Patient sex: M
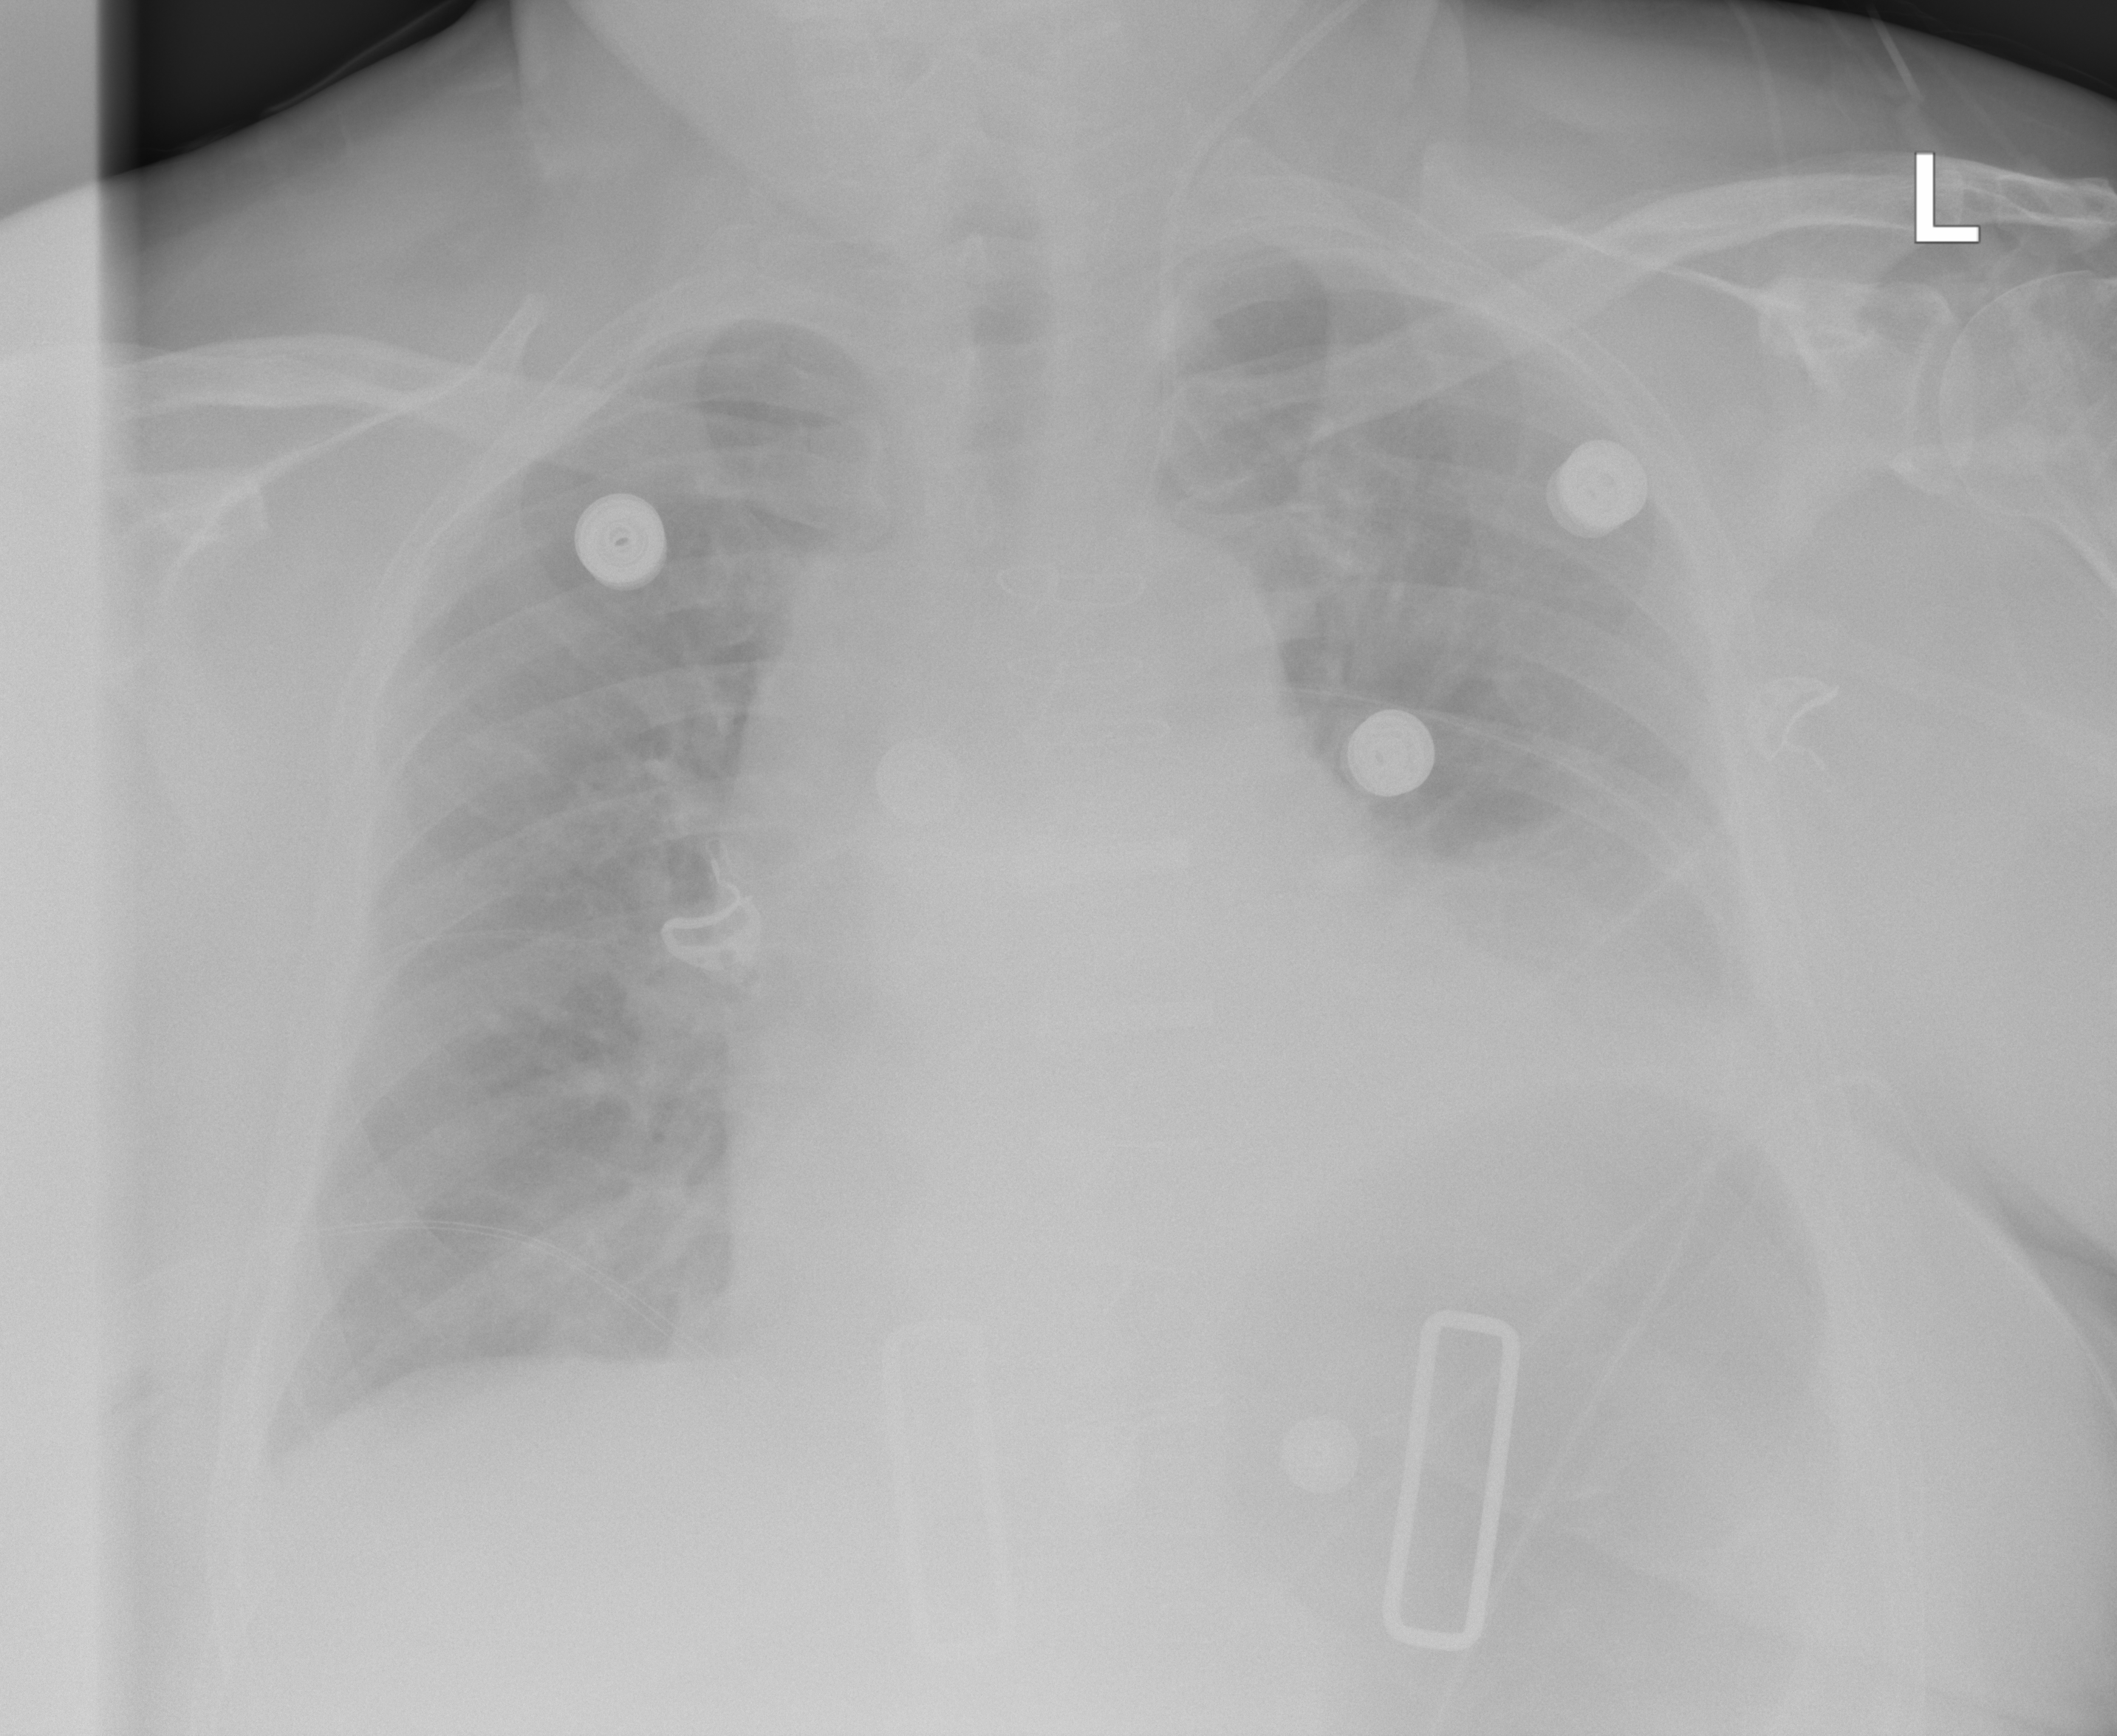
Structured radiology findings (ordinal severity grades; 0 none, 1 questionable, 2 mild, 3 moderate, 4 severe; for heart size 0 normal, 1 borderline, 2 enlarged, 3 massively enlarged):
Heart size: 2
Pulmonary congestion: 2
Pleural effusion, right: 0
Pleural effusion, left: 2
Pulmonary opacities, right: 0
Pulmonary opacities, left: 0
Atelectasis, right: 0
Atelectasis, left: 2